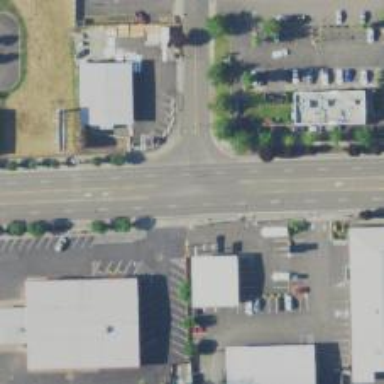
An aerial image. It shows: Trunk highway surrounded by retail buildings.